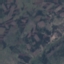
Land use / land cover class: HerbaceousVegetation